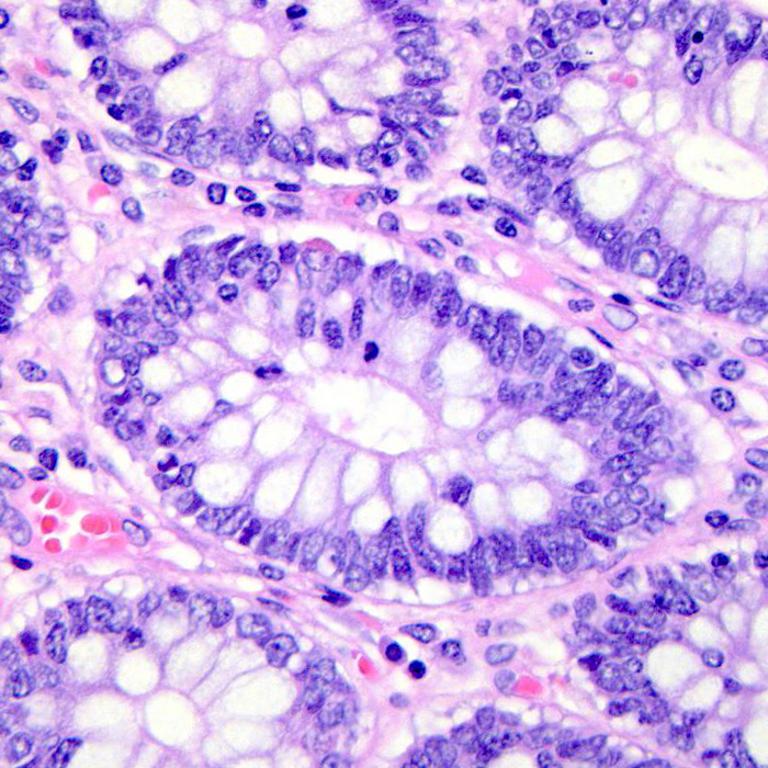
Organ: colon
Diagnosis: benign